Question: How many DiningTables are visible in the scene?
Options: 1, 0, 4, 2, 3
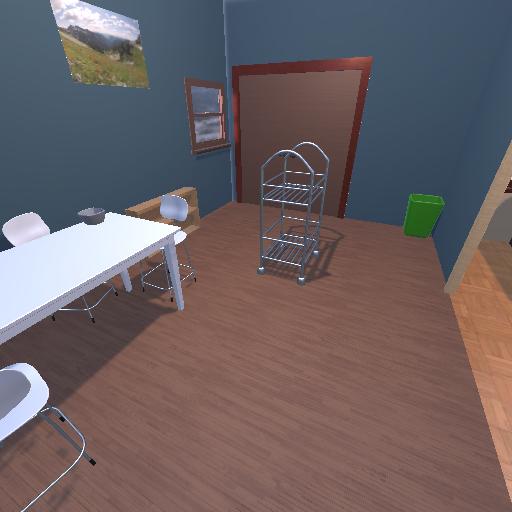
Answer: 1